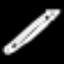
Label: pencil